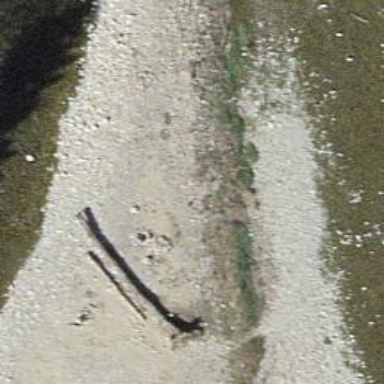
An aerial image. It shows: Whitewater egress point.